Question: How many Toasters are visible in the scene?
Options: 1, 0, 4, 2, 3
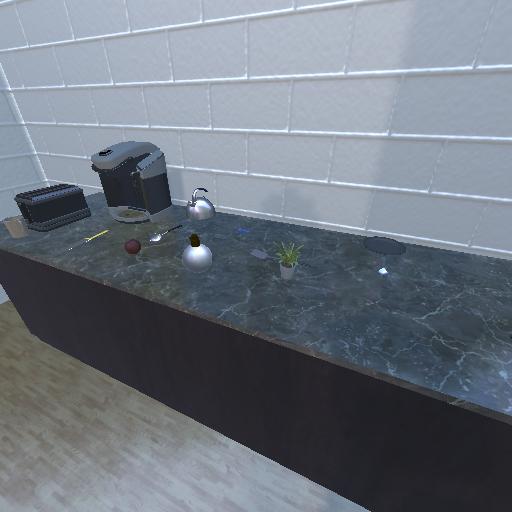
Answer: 1